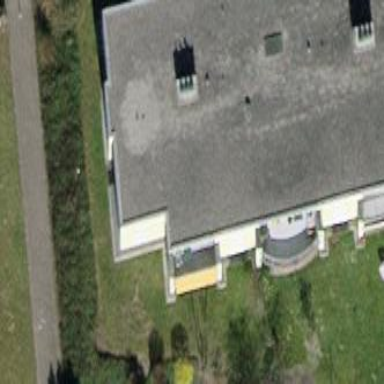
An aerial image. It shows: Apartments building with flat roof.